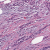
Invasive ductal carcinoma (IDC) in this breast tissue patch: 1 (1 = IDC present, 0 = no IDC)